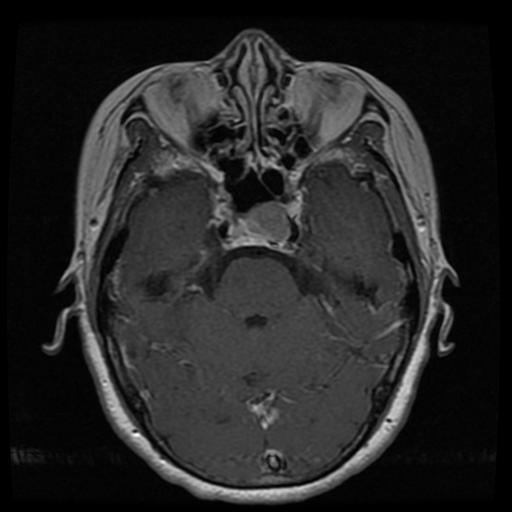
Label: pituitary